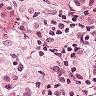
Metastatic tissue present: yes